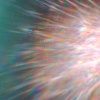
Label: sunburn